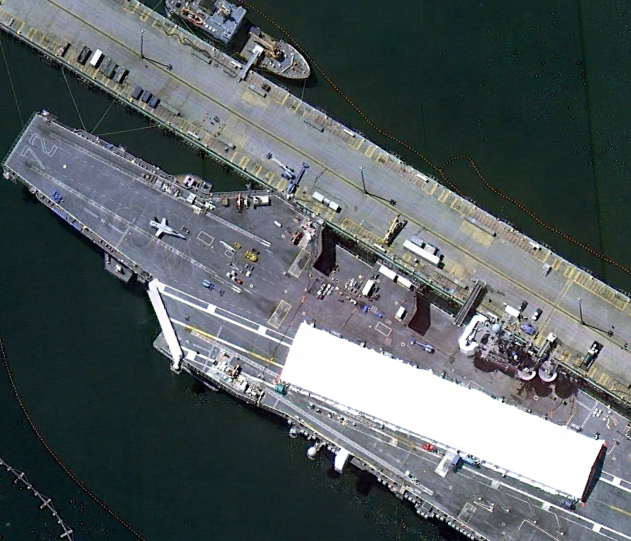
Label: aircraft_carrier